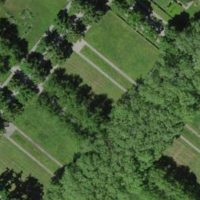
EUNIS habitat code: 53
Species observed at this site:
Pholidoptera griseoaptera
Textrix denticulata
Gonocerus acuteangulatus
Araneus diadematus
Phalangium opilio
Aelia acuminata
Osmia bicornis
Cyaniris semiargus
Valenzuela flavidus
Tettigonia viridissima
Coenonympha pamphilus
Pararge aegeria
Geranium sanguineum
Paederus littoralis
Ballus chalybeius
Harmonia quadripunctata
Porcellio scaber
Polyommatus icarus
Oniscus asellus